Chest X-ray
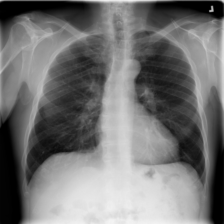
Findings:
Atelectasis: negative
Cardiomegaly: negative
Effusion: negative
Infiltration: negative
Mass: negative
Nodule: negative
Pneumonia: negative
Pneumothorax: negative
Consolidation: negative
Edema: negative
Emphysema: negative
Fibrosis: negative
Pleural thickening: negative
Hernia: negative